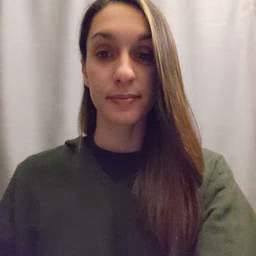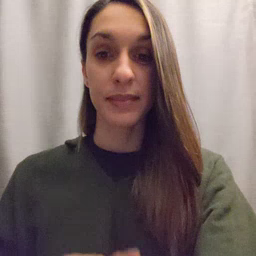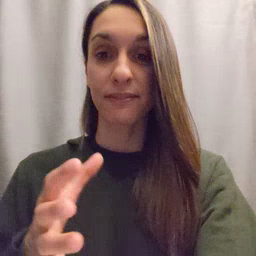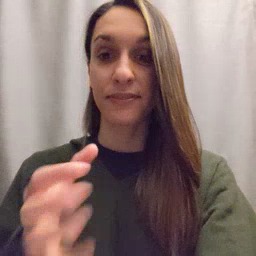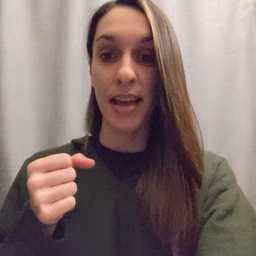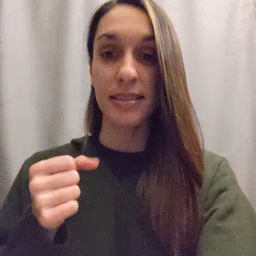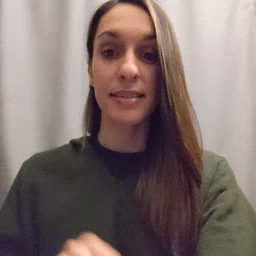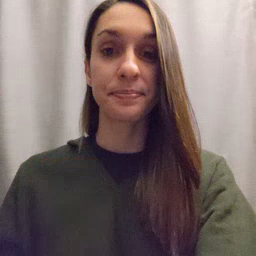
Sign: fast